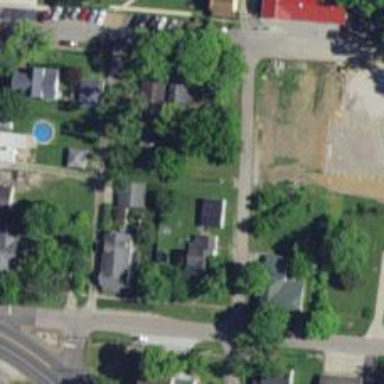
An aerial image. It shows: Alley classified as service road.